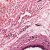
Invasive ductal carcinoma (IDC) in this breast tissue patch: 0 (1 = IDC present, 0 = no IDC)